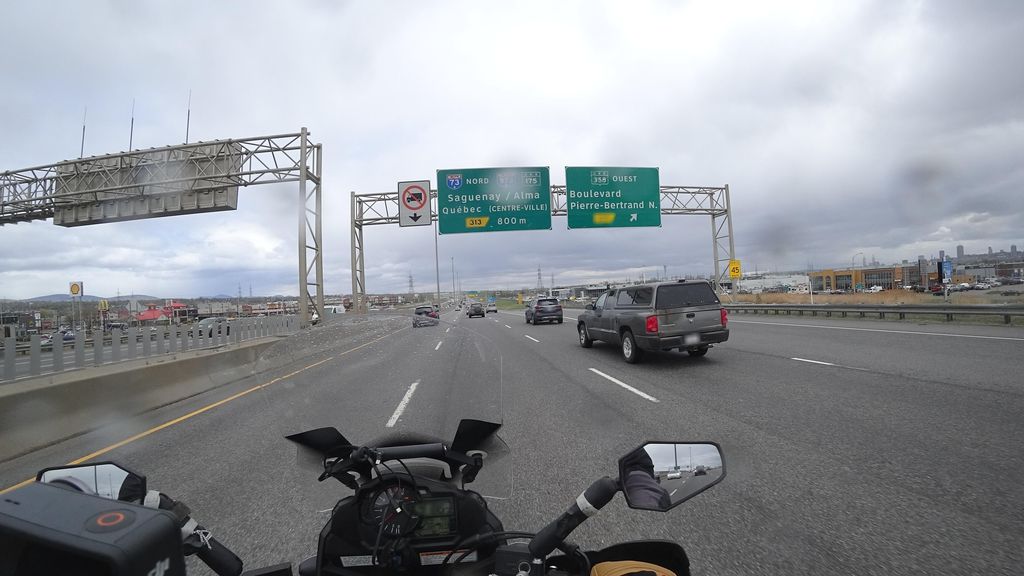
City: quebec_city